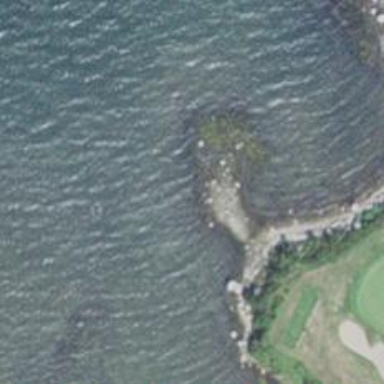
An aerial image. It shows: Natural rock reef.